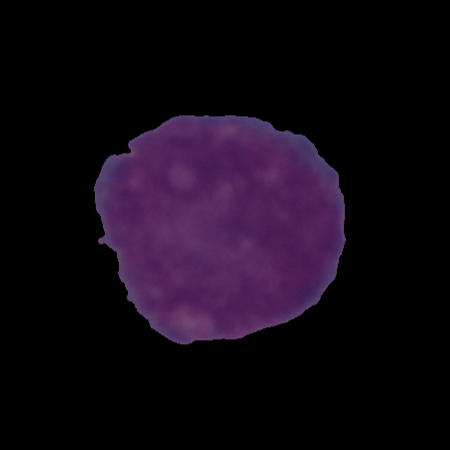
Label: cancer